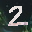
Label: 2